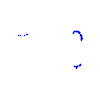
Particle: kaon